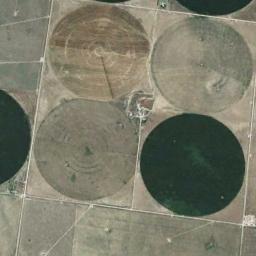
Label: circular_farmland